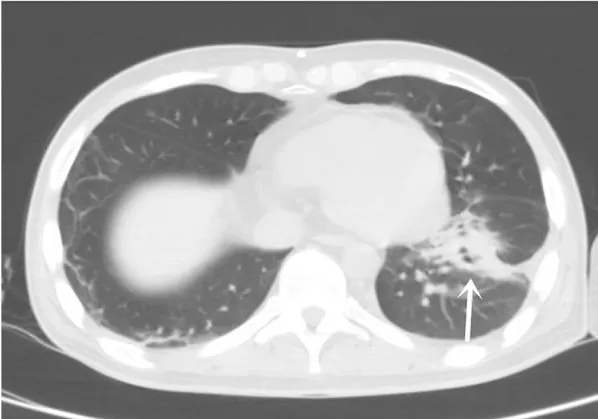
(B) Chest CT pulmonary window on July 25, 2018 showed the tumor in the lower lobe of the left lung with an irregular shape and uneven density at about 3.5 x 1.1 cm.
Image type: radiology (ct)